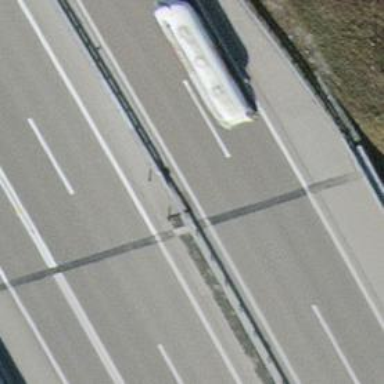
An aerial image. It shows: Motorway bridge with asphalt surface. It is part of trunk highway.